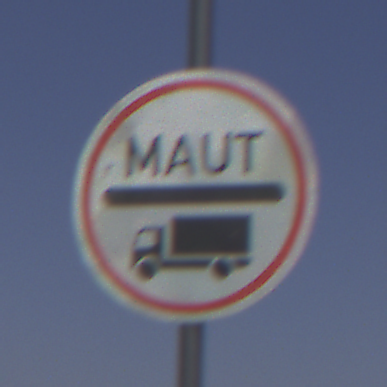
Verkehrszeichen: Mautpflicht
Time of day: Midday
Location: Outdoor (RoadRail)
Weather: Clear
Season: NotSpecified
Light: Natural